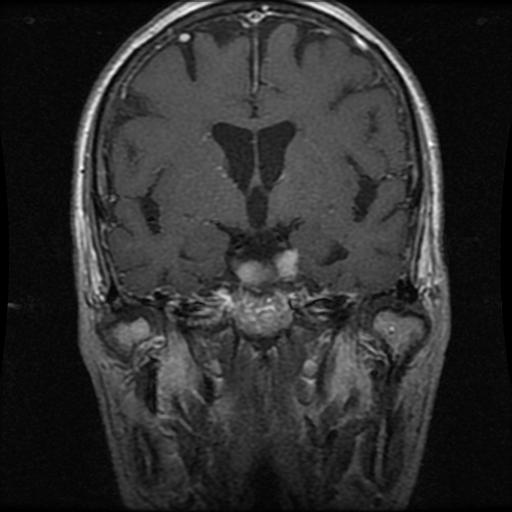
Label: pituitary